Question: A <URL> stores the actual data rows at the leaf level of the index. Returning to the example above, that would mean that the entire row of data associated with the primary key value of 123 would be stored in that leaf node.

- in case the primary key does not exists and I set the 'Name' column as clustered index. In this case, will the above statement becomes contradictory?
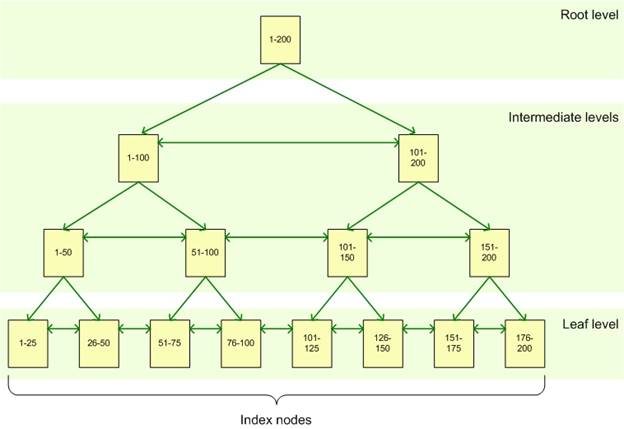
Answer: The clustered index will store the actual data pages at its leaf level, (initially) physically sorted by the 'name' column.
The index navigation structure above the leaf level will contain the 'name' column values for all rows.
So overall: nothing changes.
The is a construct, designed to uniquely identify each row in your table. That's why it has to be unique and non-null.
The is a construct that will (initially) phyiscally sort your data by the clustering key and arrange the SQL Server pages accordingly.
While in SQL Server, the primary is used as the clustering key, the two do not have to fall together - nor does one have to exist with the other. You can have a table with a non-clustered primary key, or a clustered table without primary key. Both is possible. Whether it's sensible to have that is another discussion - but it's technically possible.
if your primary key is your clustering key, uniqueness is guaranteed (since the primary key be unique). If you're choosing some column that is not the primary key as your clustering key, and that column does not guarantee uniqueness, SQL Server will - behind the scenes - add a 4-byte (INT) uniqueifier column to those duplicates values to make them unique. So you might have 'Smith', 'Smith1', 'Smith2' and so forth in your clustered index navigation structure for your Smith's.
See:
- <URL>